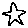
Label: star